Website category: jobs
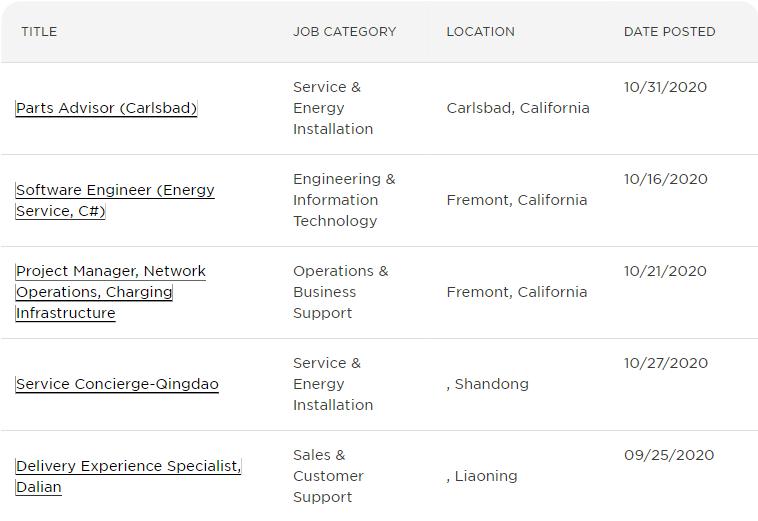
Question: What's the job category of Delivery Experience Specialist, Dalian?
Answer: Sales & Customer Support

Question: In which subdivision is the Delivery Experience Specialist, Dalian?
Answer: Sales & Customer Support

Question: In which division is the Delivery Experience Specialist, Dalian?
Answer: Sales & Customer Support

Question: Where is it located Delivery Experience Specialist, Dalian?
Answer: Sales & Customer Support

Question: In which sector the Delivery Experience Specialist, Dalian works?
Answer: Sales & Customer Support

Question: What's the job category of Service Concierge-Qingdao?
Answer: Service & Energy Installation

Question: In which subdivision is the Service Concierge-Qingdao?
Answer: Service & Energy Installation

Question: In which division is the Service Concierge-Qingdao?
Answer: Service & Energy Installation

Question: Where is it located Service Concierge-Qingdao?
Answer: Service & Energy Installation

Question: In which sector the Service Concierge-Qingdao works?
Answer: Service & Energy Installation

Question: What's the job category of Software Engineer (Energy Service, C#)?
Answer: Engineering & Information Technology

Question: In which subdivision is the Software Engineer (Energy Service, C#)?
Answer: Engineering & Information Technology

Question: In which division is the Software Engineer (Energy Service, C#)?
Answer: Engineering & Information Technology

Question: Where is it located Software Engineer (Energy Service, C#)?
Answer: Engineering & Information Technology

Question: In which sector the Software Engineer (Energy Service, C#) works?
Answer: Engineering & Information Technology

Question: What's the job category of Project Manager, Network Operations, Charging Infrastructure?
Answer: Operations & Business Support

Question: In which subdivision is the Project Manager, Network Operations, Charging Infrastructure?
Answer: Operations & Business Support

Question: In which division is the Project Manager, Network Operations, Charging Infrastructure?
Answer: Operations & Business Support

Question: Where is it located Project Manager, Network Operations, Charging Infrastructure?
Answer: Operations & Business Support

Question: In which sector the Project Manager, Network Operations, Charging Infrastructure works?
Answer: Operations & Business Support

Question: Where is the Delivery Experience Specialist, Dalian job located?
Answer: , Liaoning

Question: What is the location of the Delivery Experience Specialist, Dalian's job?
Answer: , Liaoning

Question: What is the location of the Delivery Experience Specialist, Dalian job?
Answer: , Liaoning

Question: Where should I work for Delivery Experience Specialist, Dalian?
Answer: , Liaoning

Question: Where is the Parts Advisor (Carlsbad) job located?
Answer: Carlsbad, California

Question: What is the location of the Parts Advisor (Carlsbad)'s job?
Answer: Carlsbad, California

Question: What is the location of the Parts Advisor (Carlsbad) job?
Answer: Carlsbad, California

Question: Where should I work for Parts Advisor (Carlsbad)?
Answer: Carlsbad, California

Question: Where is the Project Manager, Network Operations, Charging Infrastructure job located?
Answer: Fremont, California

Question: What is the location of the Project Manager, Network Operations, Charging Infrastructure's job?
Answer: Fremont, California

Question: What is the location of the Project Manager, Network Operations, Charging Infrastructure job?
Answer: Fremont, California

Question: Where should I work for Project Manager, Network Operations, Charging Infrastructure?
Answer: Fremont, California

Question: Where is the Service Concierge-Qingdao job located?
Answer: , Shandong

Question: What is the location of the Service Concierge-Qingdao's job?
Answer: , Shandong

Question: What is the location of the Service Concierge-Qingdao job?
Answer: , Shandong

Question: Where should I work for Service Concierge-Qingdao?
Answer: , Shandong

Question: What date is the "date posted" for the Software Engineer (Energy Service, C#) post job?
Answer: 10/16/2020

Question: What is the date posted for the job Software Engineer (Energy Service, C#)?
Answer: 10/16/2020

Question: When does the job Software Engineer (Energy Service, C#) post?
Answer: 10/16/2020

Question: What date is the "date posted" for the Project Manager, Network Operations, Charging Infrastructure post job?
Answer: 10/21/2020

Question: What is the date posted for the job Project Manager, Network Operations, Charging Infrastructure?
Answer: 10/21/2020

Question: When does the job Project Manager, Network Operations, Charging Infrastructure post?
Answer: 10/21/2020

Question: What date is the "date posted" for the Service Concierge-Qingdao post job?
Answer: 10/27/2020

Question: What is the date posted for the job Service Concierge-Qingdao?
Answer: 10/27/2020

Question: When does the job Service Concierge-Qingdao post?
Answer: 10/27/2020

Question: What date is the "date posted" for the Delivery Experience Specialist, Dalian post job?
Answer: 09/25/2020

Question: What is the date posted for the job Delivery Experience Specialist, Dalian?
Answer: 09/25/2020

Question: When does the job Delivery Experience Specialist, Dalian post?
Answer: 09/25/2020

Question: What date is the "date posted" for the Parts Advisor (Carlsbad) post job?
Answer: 10/31/2020

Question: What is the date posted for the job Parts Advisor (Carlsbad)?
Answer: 10/31/2020

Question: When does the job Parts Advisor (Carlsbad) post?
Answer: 10/31/2020

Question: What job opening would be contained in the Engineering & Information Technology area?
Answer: Software Engineer (Energy Service, C#)

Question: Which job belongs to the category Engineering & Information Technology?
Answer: Software Engineer (Energy Service, C#)

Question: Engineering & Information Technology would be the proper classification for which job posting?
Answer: Software Engineer (Energy Service, C#)

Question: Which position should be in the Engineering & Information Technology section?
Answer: Software Engineer (Energy Service, C#)

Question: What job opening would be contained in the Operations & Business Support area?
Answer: Project Manager, Network Operations, Charging Infrastructure

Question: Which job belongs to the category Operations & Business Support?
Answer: Project Manager, Network Operations, Charging Infrastructure

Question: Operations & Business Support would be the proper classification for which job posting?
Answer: Project Manager, Network Operations, Charging Infrastructure

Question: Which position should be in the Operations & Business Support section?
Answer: Project Manager, Network Operations, Charging Infrastructure

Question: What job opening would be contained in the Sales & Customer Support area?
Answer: Delivery Experience Specialist, Dalian

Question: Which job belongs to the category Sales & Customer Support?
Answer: Delivery Experience Specialist, Dalian

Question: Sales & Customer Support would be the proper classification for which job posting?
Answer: Delivery Experience Specialist, Dalian

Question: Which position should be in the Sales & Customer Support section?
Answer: Delivery Experience Specialist, Dalian

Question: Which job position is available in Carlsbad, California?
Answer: Parts Advisor (Carlsbad)